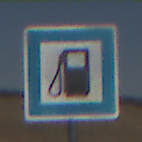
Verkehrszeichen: Tankstelle
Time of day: Midday
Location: Outdoor (RoadRail)
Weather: Clear
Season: Summer
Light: Natural